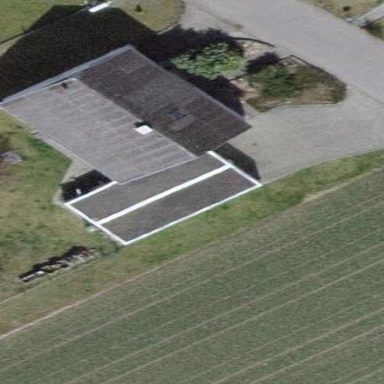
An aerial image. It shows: Garage building.